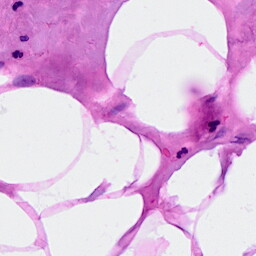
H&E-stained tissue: Breast